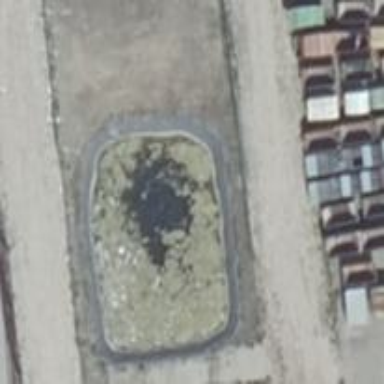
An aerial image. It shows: Fire water pond meant for emergency use.